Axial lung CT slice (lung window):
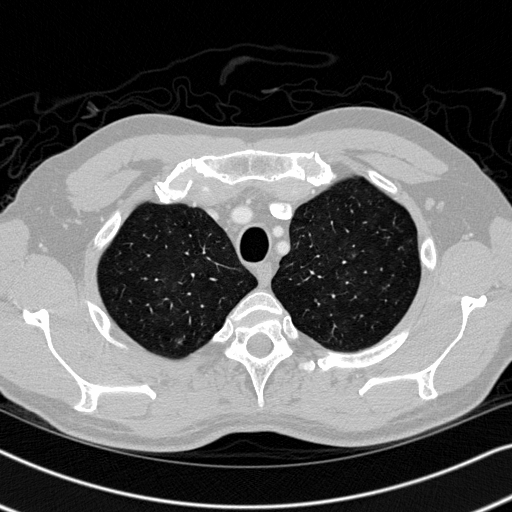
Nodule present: yes
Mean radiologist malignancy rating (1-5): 2.75